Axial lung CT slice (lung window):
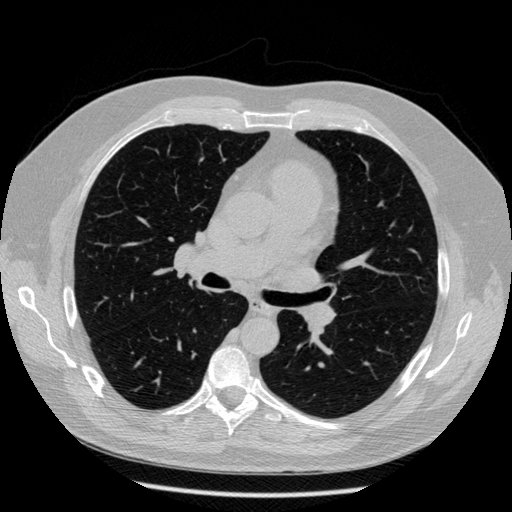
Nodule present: no